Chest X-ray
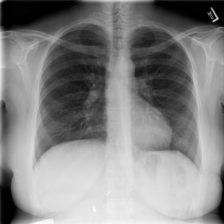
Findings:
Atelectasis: negative
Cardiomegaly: negative
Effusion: negative
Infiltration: negative
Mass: negative
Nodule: negative
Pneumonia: negative
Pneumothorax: positive
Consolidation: negative
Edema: negative
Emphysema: negative
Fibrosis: negative
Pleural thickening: negative
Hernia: negative